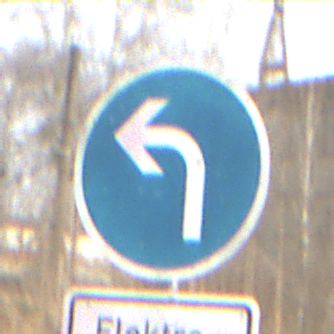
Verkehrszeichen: VorgeschriebeneFahrtrichtungLinks
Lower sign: BesondereFahrzeugeUndTransportgueter11
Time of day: MorningAfternoon
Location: Outdoor (Nature)
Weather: PartlyCloudy
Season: Winter
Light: Natural